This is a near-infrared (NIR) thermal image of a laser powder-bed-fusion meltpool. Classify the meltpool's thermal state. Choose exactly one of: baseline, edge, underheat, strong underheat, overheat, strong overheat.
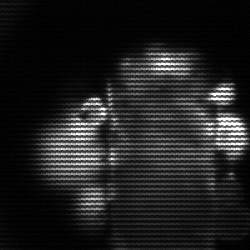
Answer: strong underheat